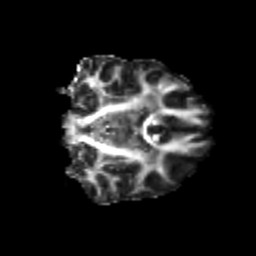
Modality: FA
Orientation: coronal
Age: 20
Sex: female
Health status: healthy
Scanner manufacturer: philips
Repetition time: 7.388 s
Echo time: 0.08599 s